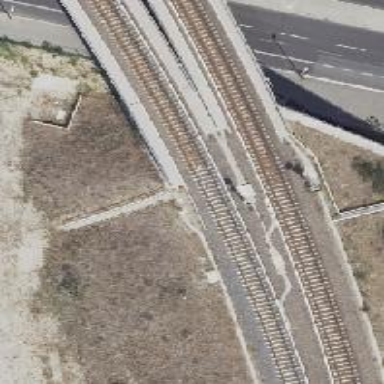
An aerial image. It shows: Railway signal.